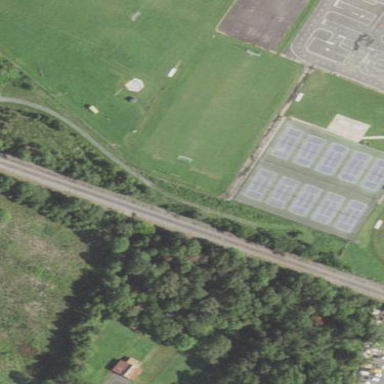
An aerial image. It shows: Tennis court on pitch.